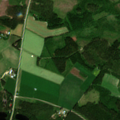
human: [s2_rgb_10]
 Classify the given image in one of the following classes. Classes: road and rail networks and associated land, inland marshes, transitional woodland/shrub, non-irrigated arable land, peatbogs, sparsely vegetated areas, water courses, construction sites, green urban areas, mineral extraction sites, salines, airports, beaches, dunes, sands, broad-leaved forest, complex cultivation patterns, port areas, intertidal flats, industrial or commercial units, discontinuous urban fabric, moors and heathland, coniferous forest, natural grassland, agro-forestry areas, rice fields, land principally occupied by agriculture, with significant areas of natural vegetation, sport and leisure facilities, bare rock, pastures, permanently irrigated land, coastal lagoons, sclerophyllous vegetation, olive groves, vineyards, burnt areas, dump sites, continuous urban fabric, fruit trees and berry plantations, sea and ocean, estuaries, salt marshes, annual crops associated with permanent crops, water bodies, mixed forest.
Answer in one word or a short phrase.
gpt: non-irrigated arable land, coniferous forest, mixed forest, transitional woodland/shrub